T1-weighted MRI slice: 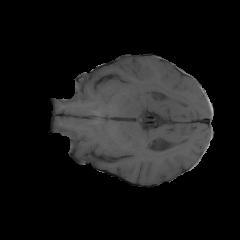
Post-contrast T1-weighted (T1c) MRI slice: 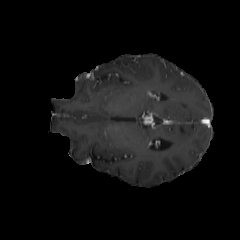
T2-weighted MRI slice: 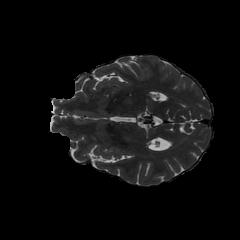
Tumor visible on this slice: no